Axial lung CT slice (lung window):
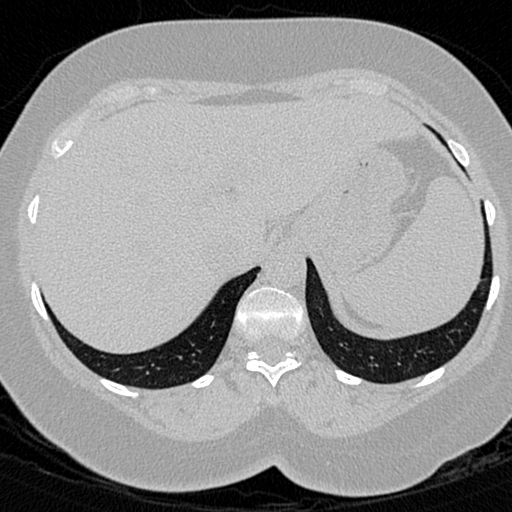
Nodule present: no